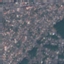
Land use / land cover: Residential